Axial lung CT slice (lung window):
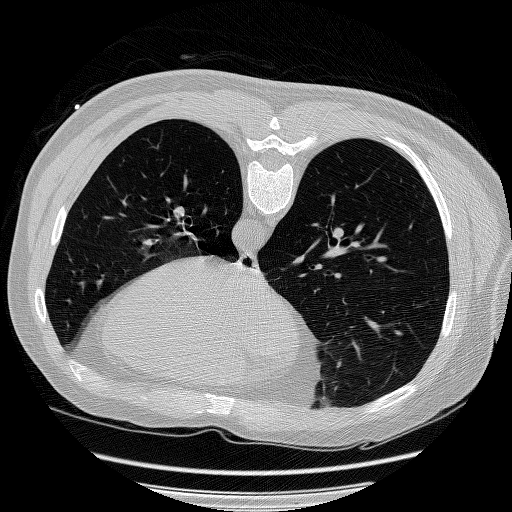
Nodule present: no